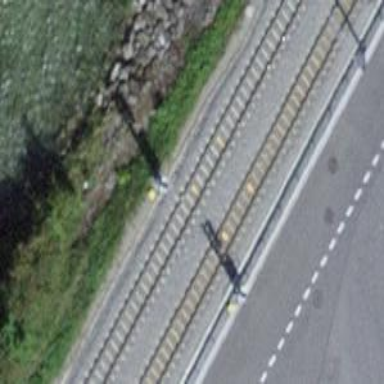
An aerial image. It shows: Railway signal.